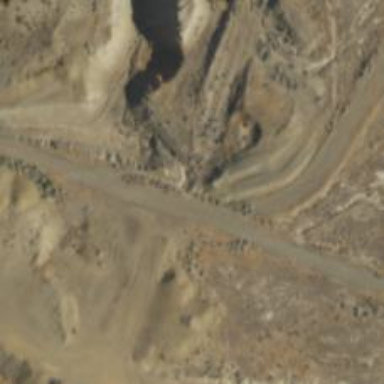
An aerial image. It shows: Quarry area.